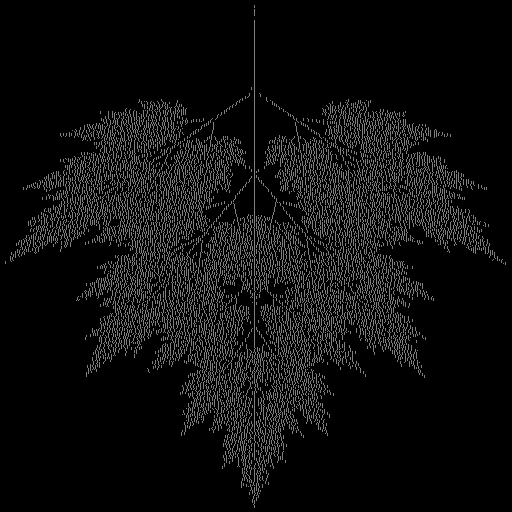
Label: tree